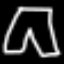
Label: pants